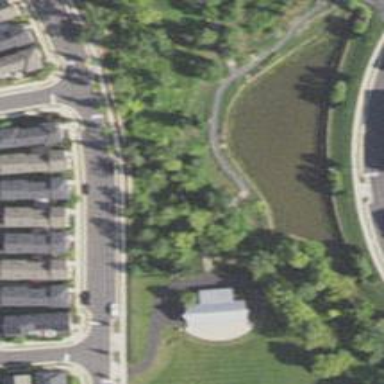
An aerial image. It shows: Footway.